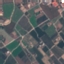
Land use / land cover: PermanentCrop